Question: What is the battery percentage diaplayed on the image?
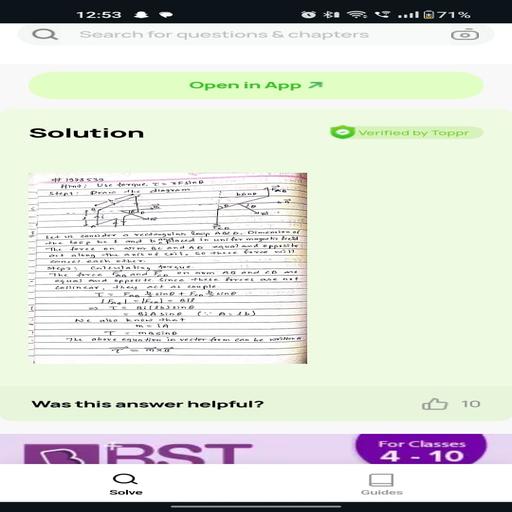
Answer: 0.71